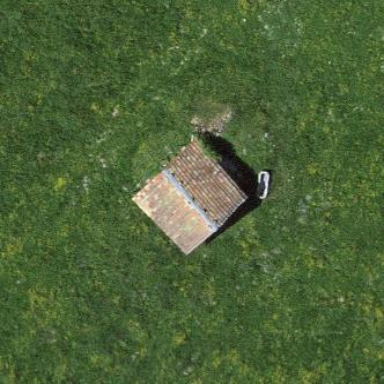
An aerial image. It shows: Cabin.